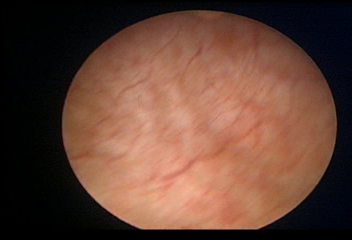
Modality: WLC
Class: Normal mucosa
Bladder cancer association: No